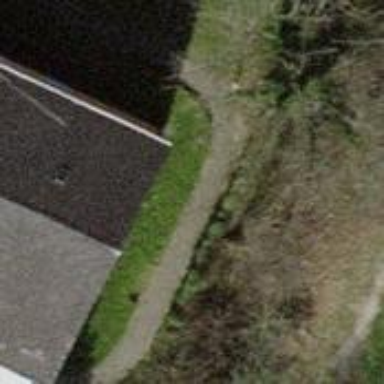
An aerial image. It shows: Path made of paving stones.